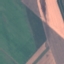
Land use / land cover class: AnnualCrop